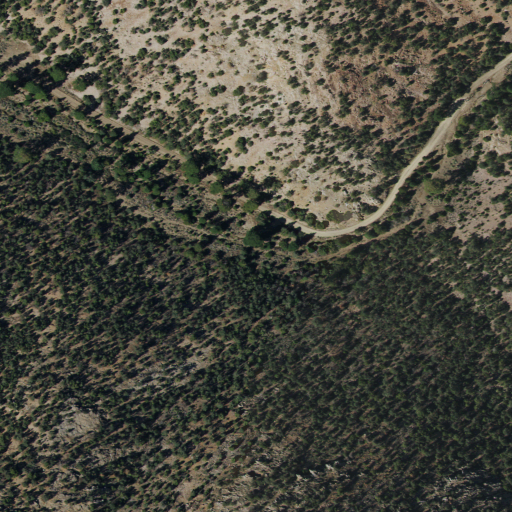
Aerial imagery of valley in Utah named Pine Grove containing evergreen forest and shrub